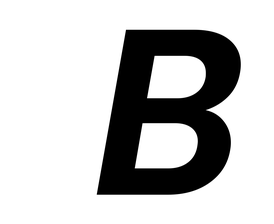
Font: Poppins-SemiBoldItalic